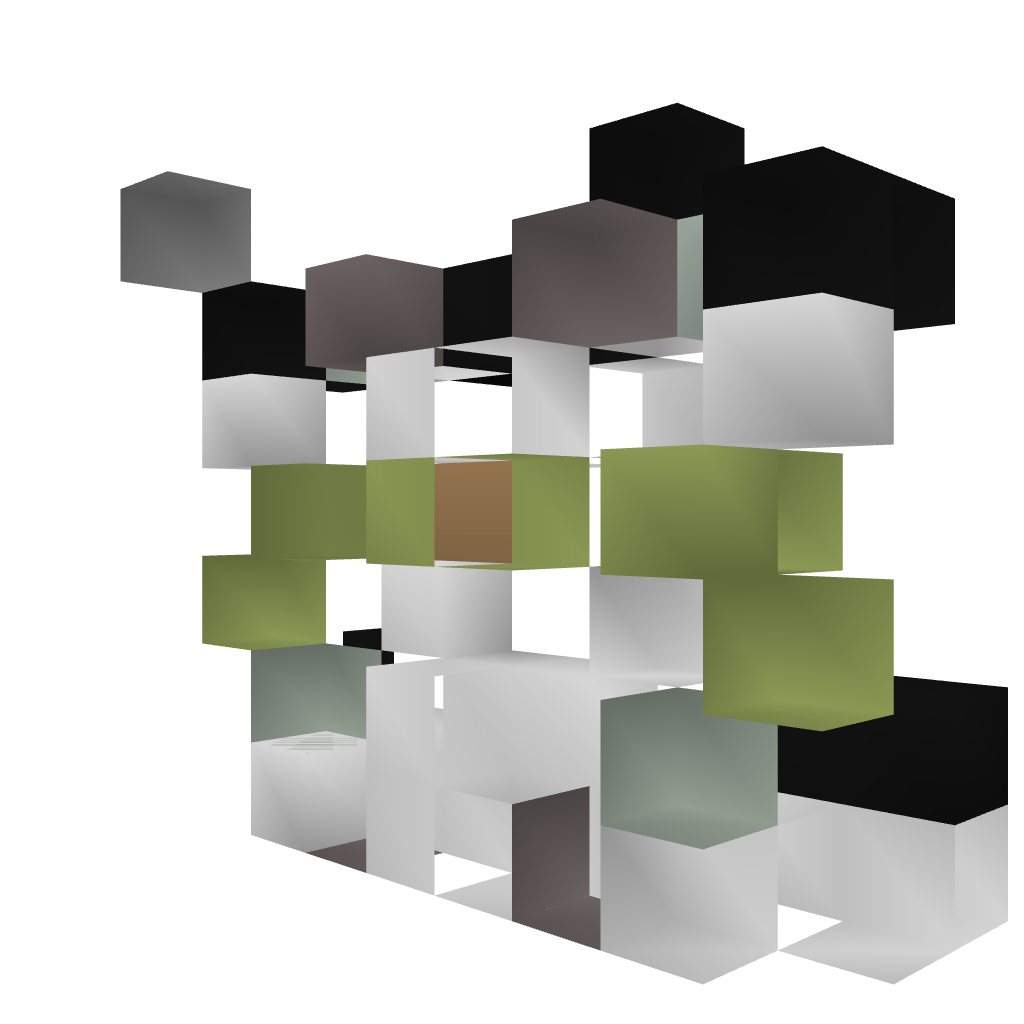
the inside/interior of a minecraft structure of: Door 2X2 futurist